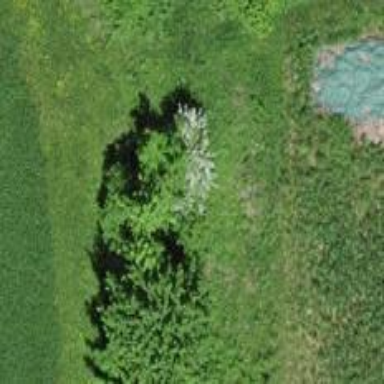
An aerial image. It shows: Hedge acting as barrier.